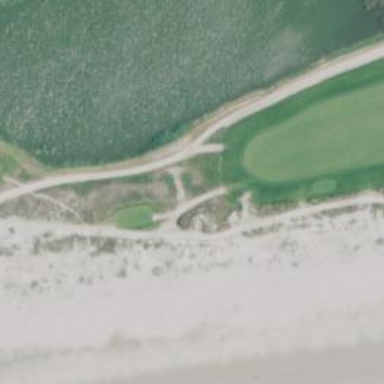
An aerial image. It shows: Path for both road and golf.